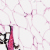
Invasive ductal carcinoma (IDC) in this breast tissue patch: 0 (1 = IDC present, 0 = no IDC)